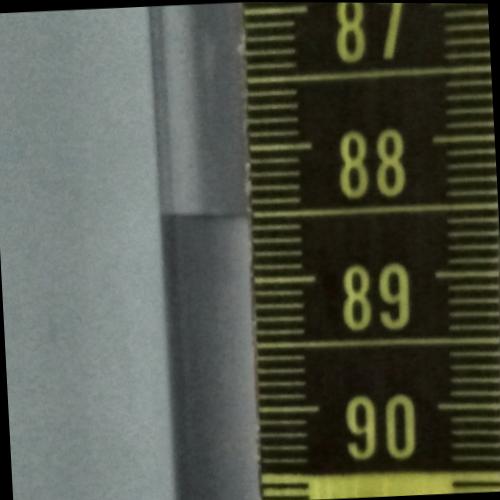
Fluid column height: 88.5 cm